Question: I want to create the following view for an android app .
The view should be relative, when it opens on different screen sizes the videoview should be inside the frames of the image

and here is the xml file so far :(
'''
<?xml version="1.0" encoding="utf-8"?>
<LinearLayout xmlns:android="http://schemas.android.com/apk/res/android"
android:layout_width="wrap_content"
android:layout_height="wrap_content"
android:background="@drawable/updatemsg"
android:gravity="center"
android:keepScreenOn="true"
android:orientation="vertical"
android:padding="10dp" >
<VideoView
android:id="@+id/upgradevideo"
android:layout_width="757dp"
android:layout_height="426dp"
android:layout_marginBottom="0dp"
android:layout_marginTop="55dp" />
<Button
android:id="@+id/upgrade_btn"
android:layout_width="wrap_content"
android:layout_height="wrap_content"
android:text="OK" />
</LinearLayout>
'''
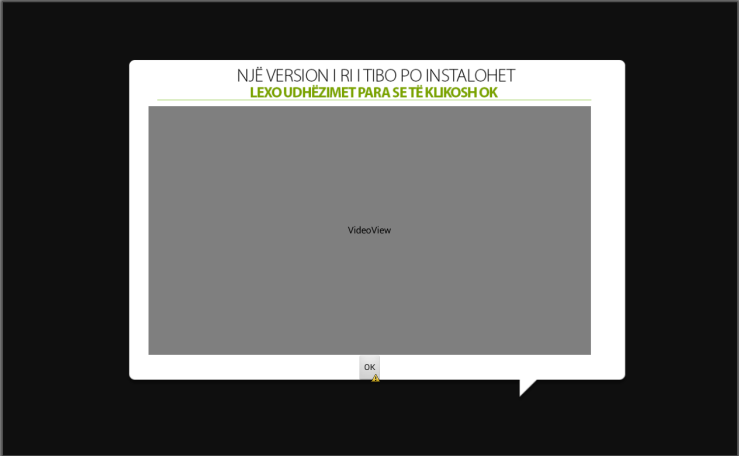
Answer: If you want a view on another view in xml file, then you have to use FrameLayout.
Use gravity attribute to make the layout supporting all types of screens in android.
Don't use pixels in place of width and height. Always use fill_parent or wrap_content.
See this below code to understand FrameLayout.
'''
<FrameLayout xmlns:android="http://schemas.android.com/apk/res/android"
android:layout_width="match_parent"
android:layout_height="match_parent"
android:orientation="vertical">
<ImageView
android:id="@+id/imageView1"
android:layout_width="fill_parent"
android:layout_height="fill_parent"
android:scaleType="centerCrop"
android:src="@drawable/ic_launcher" />
<TextView
android:id="@+id/textView1"
android:layout_width="fill_parent"
android:layout_height="wrap_content"
android:layout_gravity="center_horizontal"
android:layout_marginTop="20dp"
android:background="#00000c"
android:padding="10dp"
android:text="Frame Layout Sample"
android:textColor="#fafafa"
android:textSize="22sp" />
<TextView
android:id="@+id/textView2"
android:layout_width="wrap_content"
android:layout_height="wrap_content"
android:layout_gravity="right|bottom"
android:layout_marginLeft="5dp"
android:background="#AA000000"
android:padding="10dp"
android:text="28/May/2015"
android:textColor="#FFFFFF"
android:textSize="18sp" />
'''